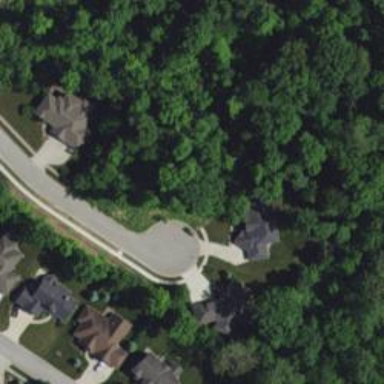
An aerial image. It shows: Driveway leading to service road.